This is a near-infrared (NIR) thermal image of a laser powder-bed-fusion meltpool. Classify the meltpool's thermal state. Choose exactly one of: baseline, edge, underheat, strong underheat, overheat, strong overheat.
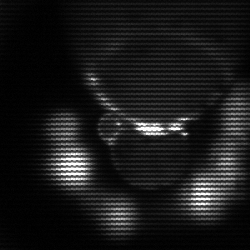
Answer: edge